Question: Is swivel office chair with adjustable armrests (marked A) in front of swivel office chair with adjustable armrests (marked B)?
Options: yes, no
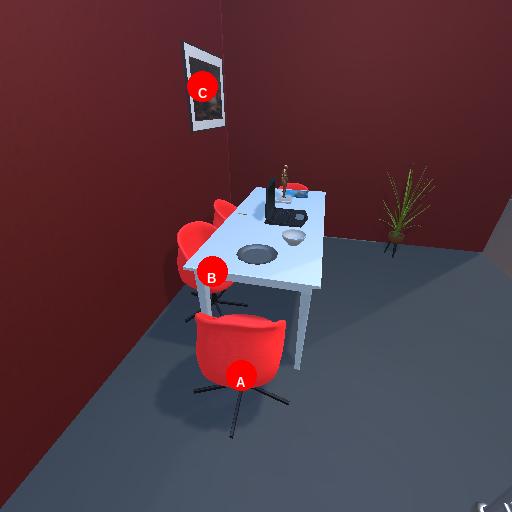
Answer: yes